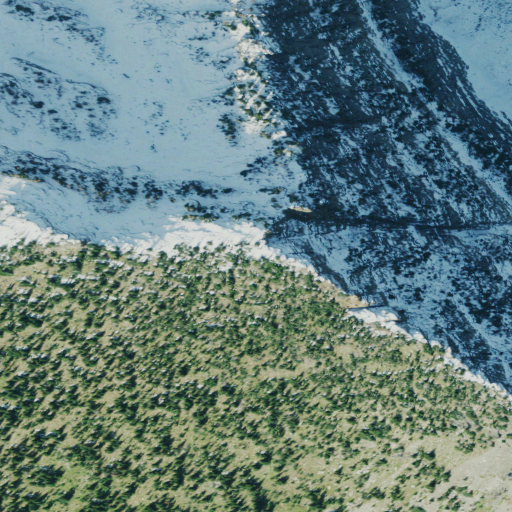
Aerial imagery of mountain in Montana named Lentz Peak containing barren land, grassland, shrub, evergreen forest, and snow